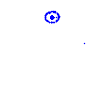
Particle: kaon